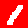
Digit: 1